Aerial crown-view tile of a tropical tree (Barro Colorado Island, Panama), acquired 20241112:
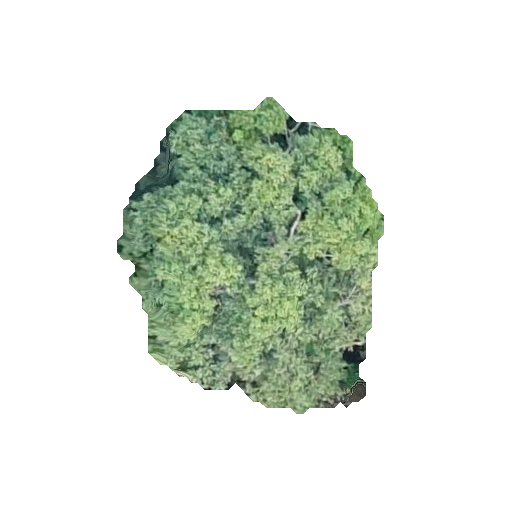
Species: Aiouea montana
GBIF accepted scientific name: Aiouea montana
Crown area: 96.357 m²